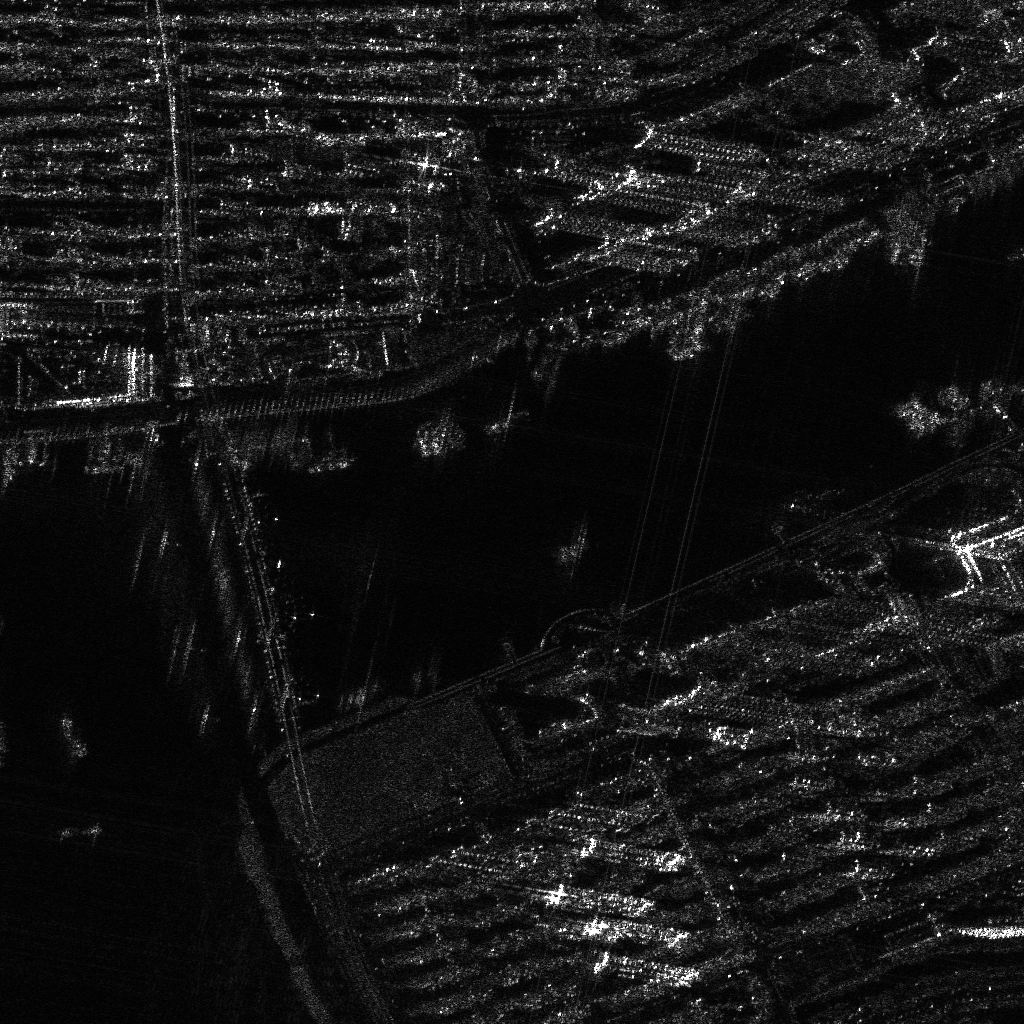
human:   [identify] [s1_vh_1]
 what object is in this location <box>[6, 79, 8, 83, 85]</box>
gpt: <ref>1 small fishing at the bottom left</ref>

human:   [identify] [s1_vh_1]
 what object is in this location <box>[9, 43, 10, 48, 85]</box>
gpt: <ref>1 large fishing at the left</ref>

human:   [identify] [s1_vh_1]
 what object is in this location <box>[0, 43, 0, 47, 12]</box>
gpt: <ref>1 medium fishing at the left</ref>